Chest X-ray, PA view. Patient: 26 years old, sex F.
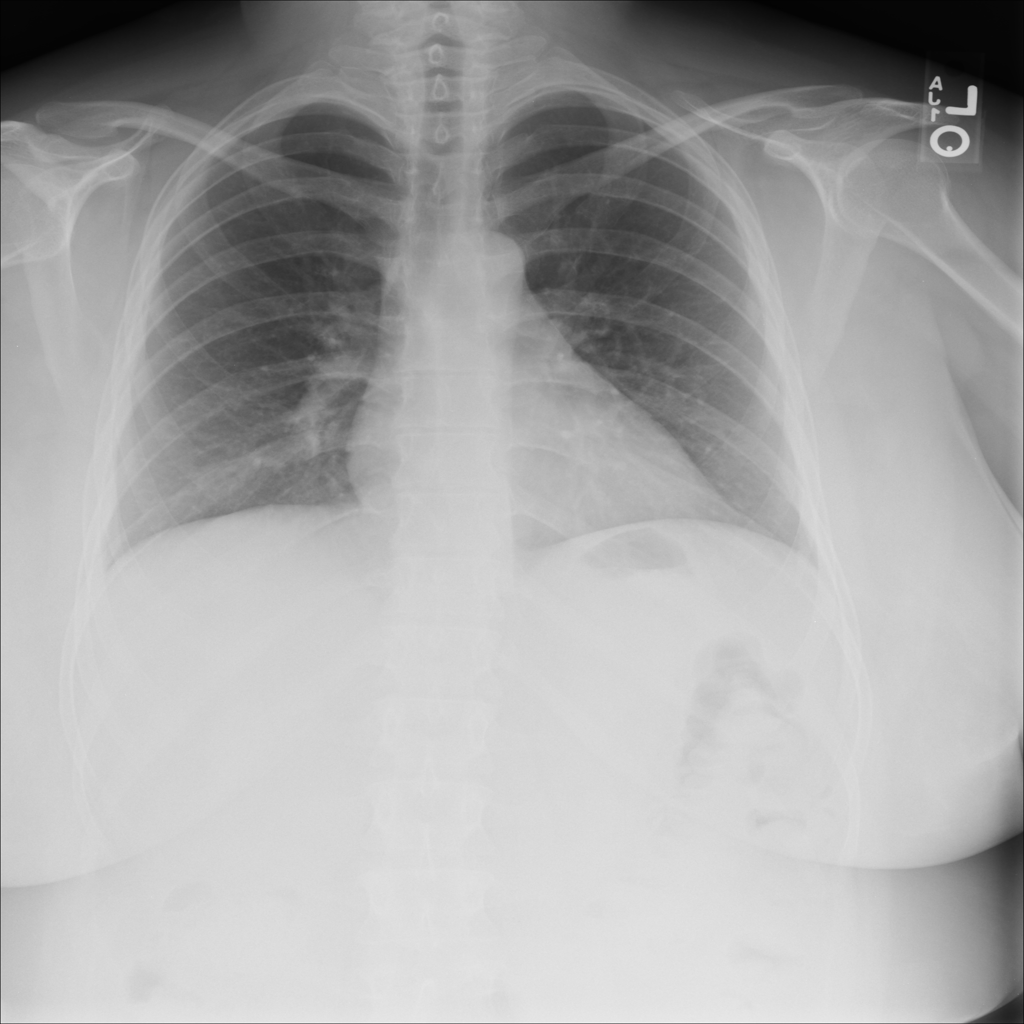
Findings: No Finding